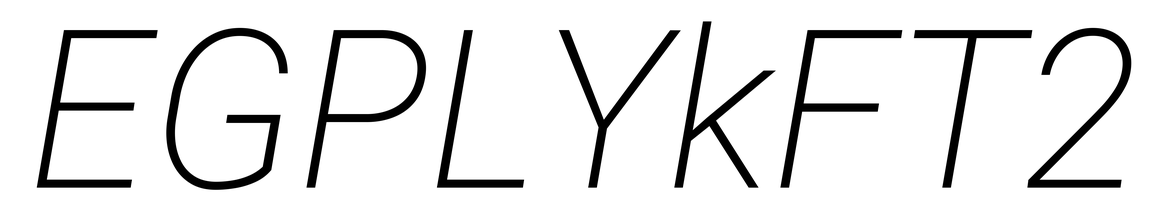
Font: Roboto-Italic_ExtraLight_Italic